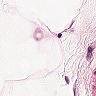
Metastatic tissue present: no